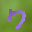
Label: 7